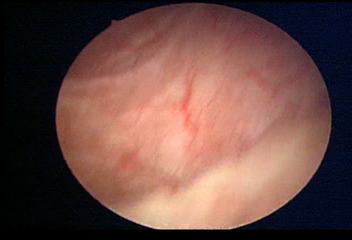
Modality: WLC
Class: Normal mucosa
Bladder cancer association: No